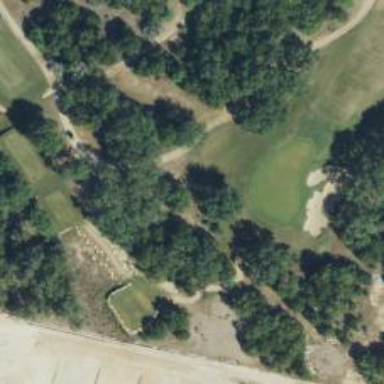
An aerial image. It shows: Service road used as golf cart path.